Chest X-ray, AP view. Patient: 27 years old, sex F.
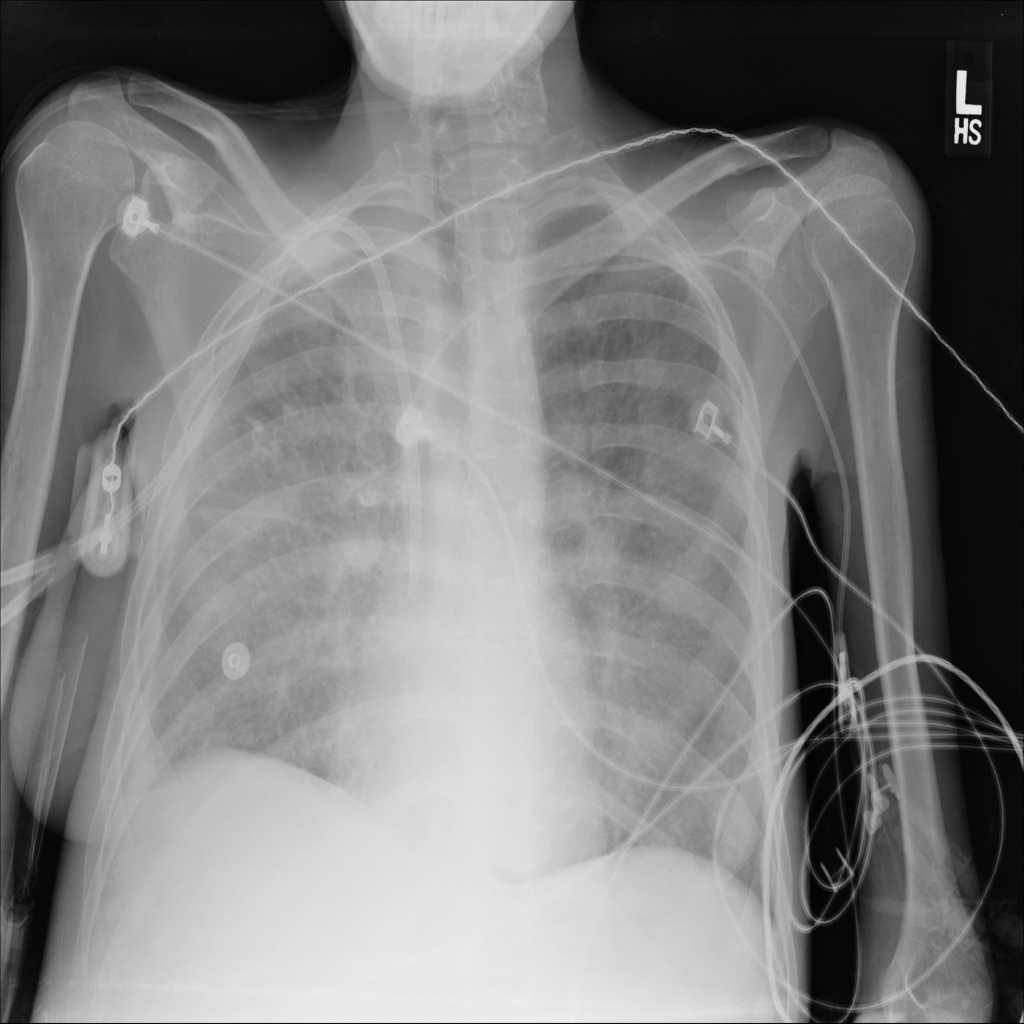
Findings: Effusion, Infiltration